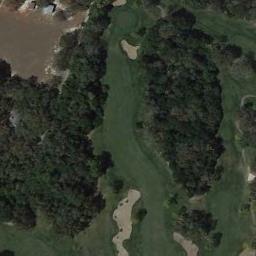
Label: golf_course